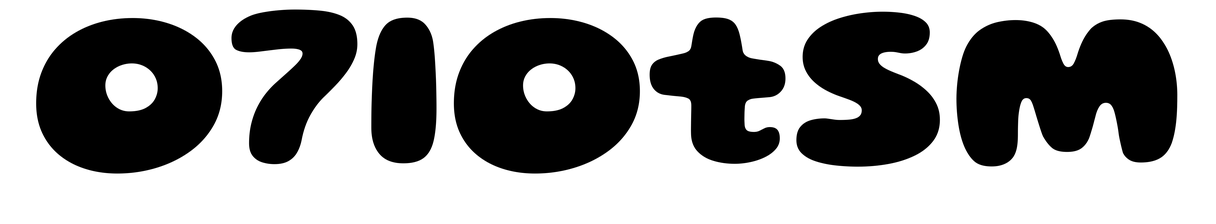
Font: Gluten_ExtraBold